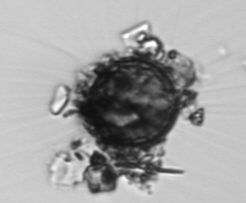
Label: Thalassiosira_TAG_external_detritus